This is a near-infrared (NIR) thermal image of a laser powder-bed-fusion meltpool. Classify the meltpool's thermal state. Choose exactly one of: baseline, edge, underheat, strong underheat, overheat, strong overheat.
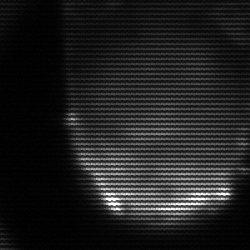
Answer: edge